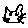
Label: cat